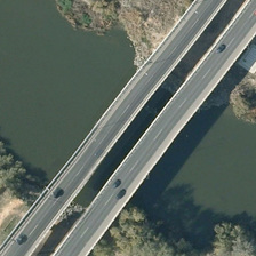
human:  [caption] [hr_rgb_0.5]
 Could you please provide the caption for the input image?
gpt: Two parallel bridges are located on a river with some green trees on one side of the river.

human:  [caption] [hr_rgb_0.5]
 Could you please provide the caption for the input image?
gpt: Two parallel bridges are on the river. On one side of the river are some green trees.

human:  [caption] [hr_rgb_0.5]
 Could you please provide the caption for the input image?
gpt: Two parallel bridges stand on a river with green trees on one side.

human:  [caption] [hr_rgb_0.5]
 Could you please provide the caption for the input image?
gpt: Two parallel bridges are on the river, one side of which is shaded by trees.

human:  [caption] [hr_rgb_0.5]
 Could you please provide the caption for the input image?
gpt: There are two parallel bridges on a river, and there are green trees on one side of the river.